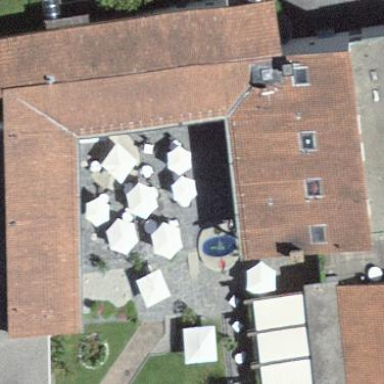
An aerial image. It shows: Hotel building.